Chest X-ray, AP view. Patient: 22 years old, sex M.
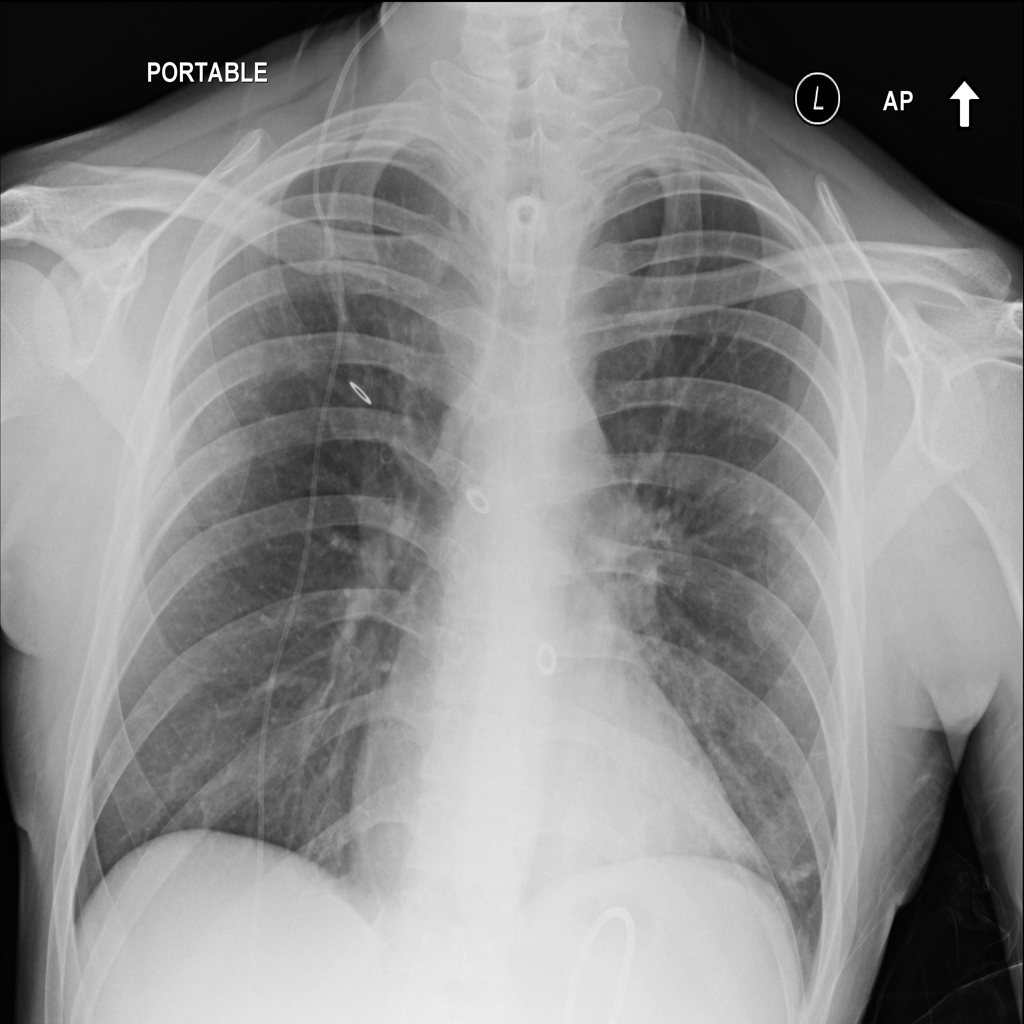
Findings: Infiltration